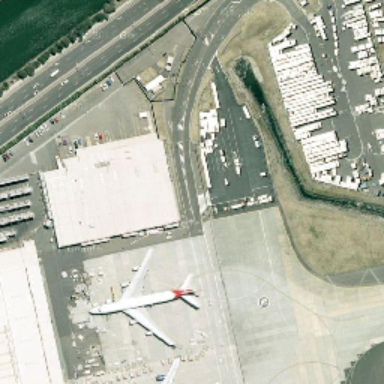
The red tail and the green river parked beside the white building beside the highway .